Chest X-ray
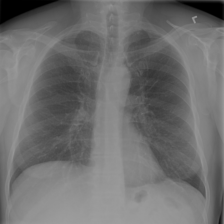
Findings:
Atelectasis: negative
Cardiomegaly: negative
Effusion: negative
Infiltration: negative
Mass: negative
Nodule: negative
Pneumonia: negative
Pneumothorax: negative
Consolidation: negative
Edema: negative
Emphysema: negative
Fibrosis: negative
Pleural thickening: negative
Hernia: negative